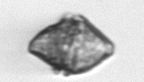
Label: Kryptoperidinium_triquetrum